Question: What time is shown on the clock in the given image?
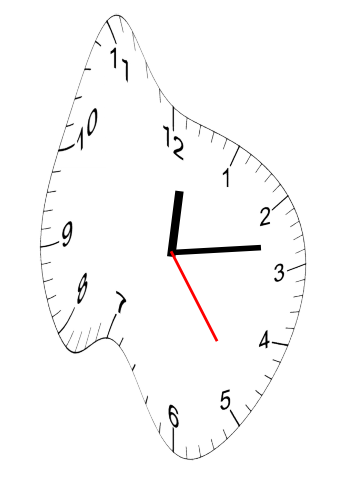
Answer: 12:13:24